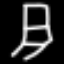
Label: chair